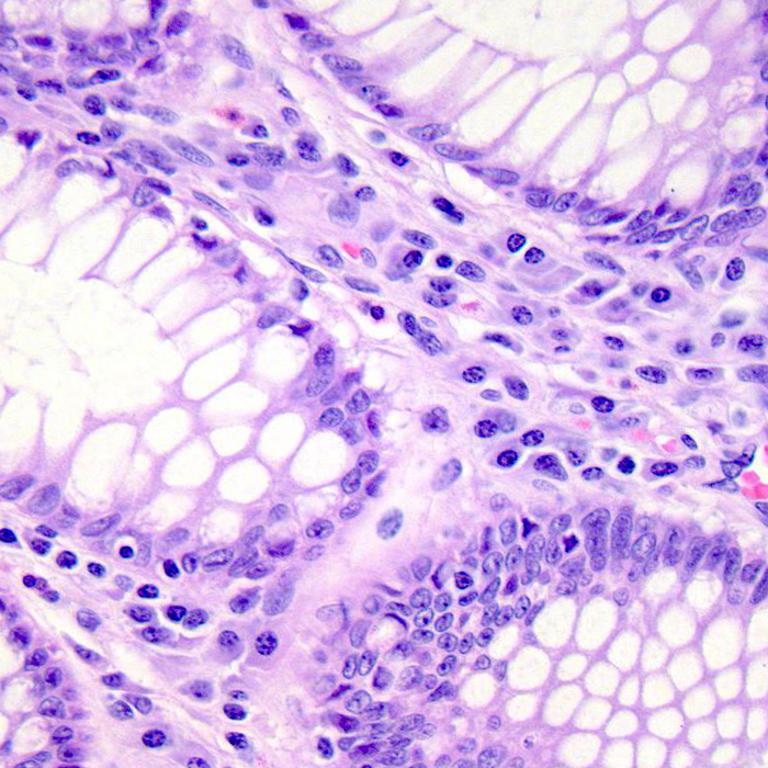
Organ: colon
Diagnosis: benign